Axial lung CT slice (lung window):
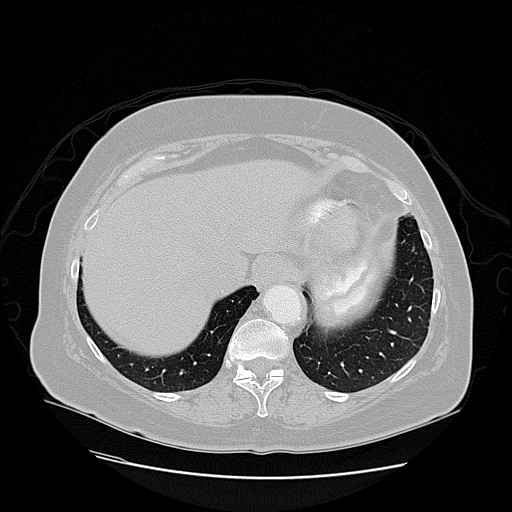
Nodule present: no